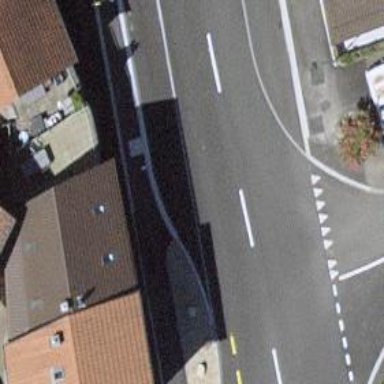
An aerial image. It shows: Platform for public transport on the road.